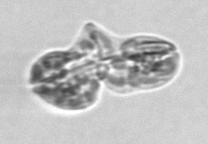
Label: Karenia